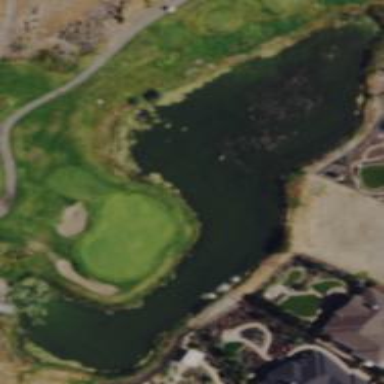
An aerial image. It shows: Water hazard on golf course. The hazard is natural water feature.